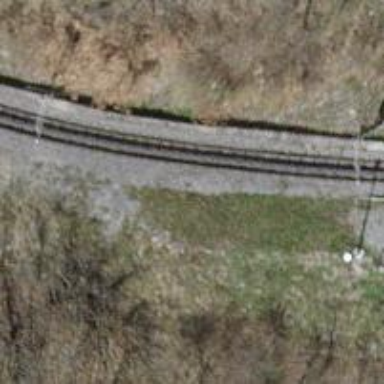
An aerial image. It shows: Narrow-gauge railway track with one electrified contact line.